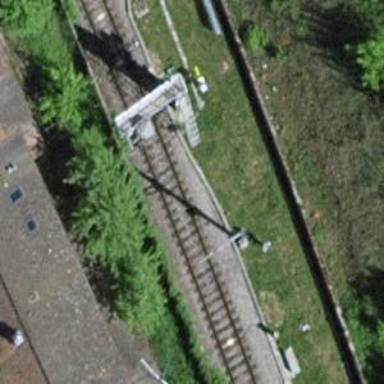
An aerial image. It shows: Railway signal.